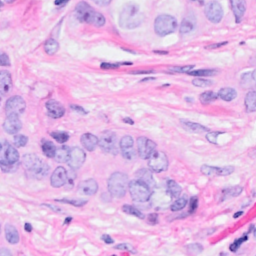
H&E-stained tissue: Breast